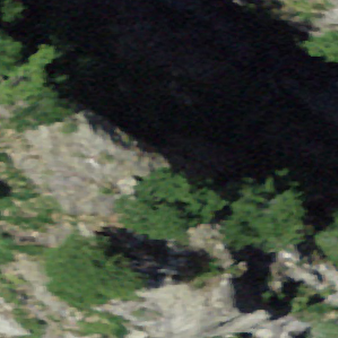
Label: bouldering_area